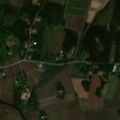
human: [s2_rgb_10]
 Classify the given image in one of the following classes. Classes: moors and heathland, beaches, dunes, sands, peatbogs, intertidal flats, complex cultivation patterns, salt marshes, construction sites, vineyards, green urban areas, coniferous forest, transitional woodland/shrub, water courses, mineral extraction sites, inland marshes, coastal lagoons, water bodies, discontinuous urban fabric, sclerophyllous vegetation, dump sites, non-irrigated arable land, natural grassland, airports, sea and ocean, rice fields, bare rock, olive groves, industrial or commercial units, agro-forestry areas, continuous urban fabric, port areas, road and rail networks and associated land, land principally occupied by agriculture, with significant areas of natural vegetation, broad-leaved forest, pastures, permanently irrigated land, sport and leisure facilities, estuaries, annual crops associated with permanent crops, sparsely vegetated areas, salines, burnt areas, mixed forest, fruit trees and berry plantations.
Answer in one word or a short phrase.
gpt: non-irrigated arable land, land principally occupied by agriculture, with significant areas of natural vegetation, mixed forest, transitional woodland/shrub